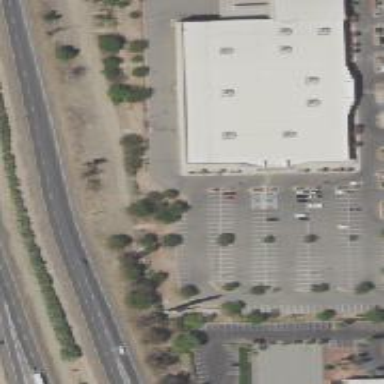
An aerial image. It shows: Department store building.